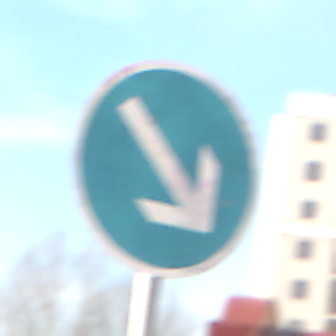
Verkehrszeichen: VorgeschriebeneVorbeifahrtRechts
Umgebung: Outdoor, Urban
Tageszeit: MorningAfternoon
Wetter: PartlyCloudy
Licht: Natural
Jahreszeit: NotSpecified
Kontrast: HighContrast